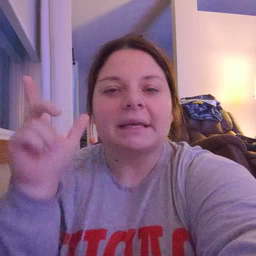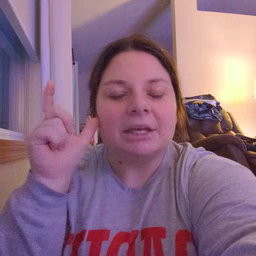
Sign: ear